Interaction volume radius: 10 \u00c5
Interaction volume height: 15 \u00c5
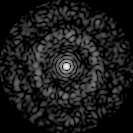
Disorder parameter: 0.839